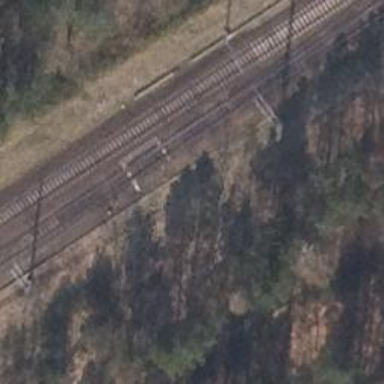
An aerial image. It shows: Railway switch.